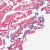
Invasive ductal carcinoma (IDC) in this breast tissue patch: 0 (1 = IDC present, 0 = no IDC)